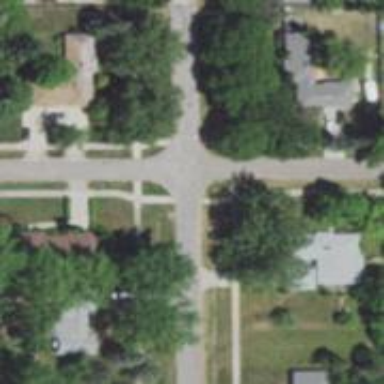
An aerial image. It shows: Unmarked road crossing.